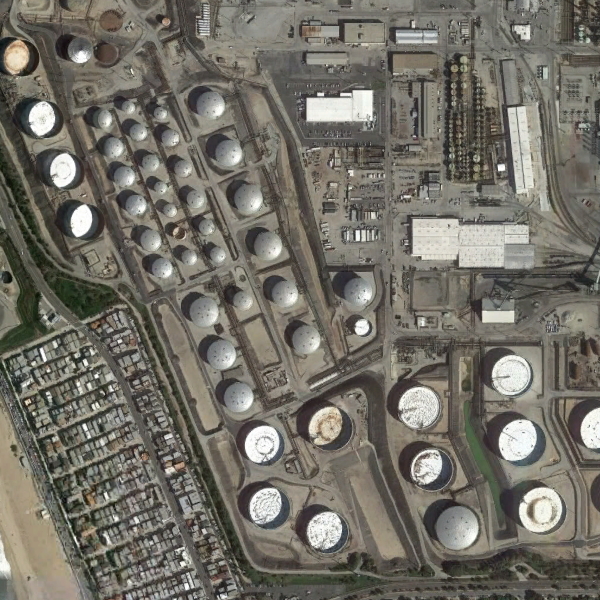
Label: StorageTanks